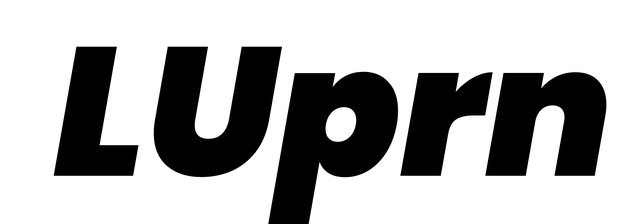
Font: Poppins-BlackItalic